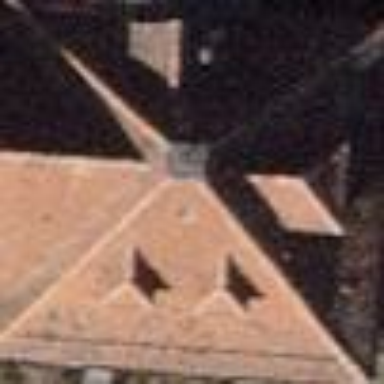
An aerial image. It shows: Building with pyramidal roof shape.